Question: I'm creating an application that collects users location (Cell broadcast location code) and saves that location with a name of users option,
for example say my CB location code is 546034, now my app allows me to store that location code with a name of my choice say 'Home'.
So, essentially my app has that following modules,
1. To collect users CB location.
2. To collect a custom name from user of that location.
3. To store these values in a database.
I've succeeded in doing all the above modules.
I have a sub-module for my third module which has an option for user, of showing and deleting the database values, the screen shot looks as follows,

Now,
Users should be able to view and delete entries when he chooses the option 'View my database of locations' I've learned how to query my database values and I'm stuck with creating a list view and providing the delete option.
My code for getting the database values and querying values goes as follows,
'''
submit.setOnClickListener(new View.OnClickListener()
{
public void onClick(View arg0) {
String locname = name.getText().toString();
if(locname.length()==0)
{
Toast.makeText(getBaseContext(), "Please enter the location name, for example 'Home'.", Toast.LENGTH_LONG).show();
}
else
{
SQLiteDatabase cd = openOrCreateDatabase("mydata", MODE_WORLD_READABLE, null);
cd.execSQL("CREATE TABLE IF NOT EXISTS MLITable (CblocationCode INT(10), CblocationName VARCHAR);");
cd.execSQL("INSERT INTO MLITable VALUES ('"+str+ "','"+locname+ "');");
cd.close();
Toast.makeText(getBaseContext(), "value successfully entered.", Toast.LENGTH_LONG).show();
}
}
});
viewdb.setOnClickListener(new View.OnClickListener()
{
public void onClick(View arg0) {
// here comes the code for viewing the database and deleting
SQLiteDatabase db = openOrCreateDatabase("mydata", MODE_WORLD_READABLE, null);
Cursor c = db.rawQuery("SELECT * FROM MLITble", null);
db.close();
}
});
'''
I can see that I've read the table values, but I'm not able to create a display for those values.
Help required.
Thank you.
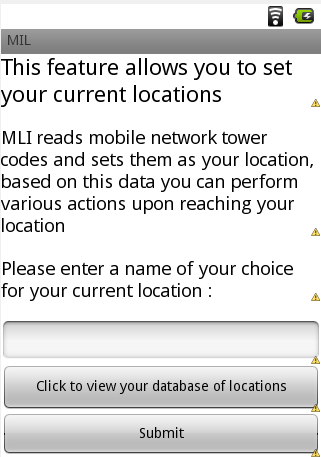
Answer: You are getting the data from the database but there is no code to display them. You need to create a ListView or something to display the data.
here's a tutorial on how to do this:
<URL>